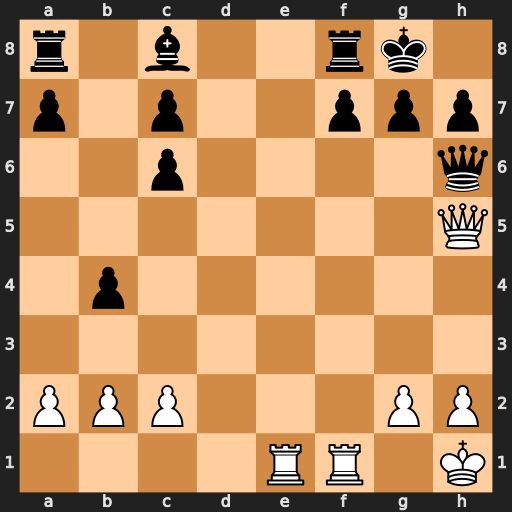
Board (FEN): r1b2rk1/p1p2ppp/2p4q/7Q/1p6/8/PPP3PP/4RR1K
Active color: w
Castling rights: -
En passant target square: -
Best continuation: Qxf7+ Rxf7 Re8+ Rf8 Rfxf8#